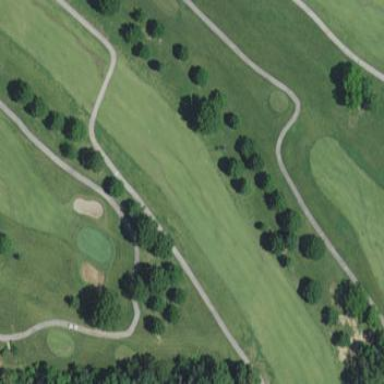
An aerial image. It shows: Golf fairway surrounded by grass.